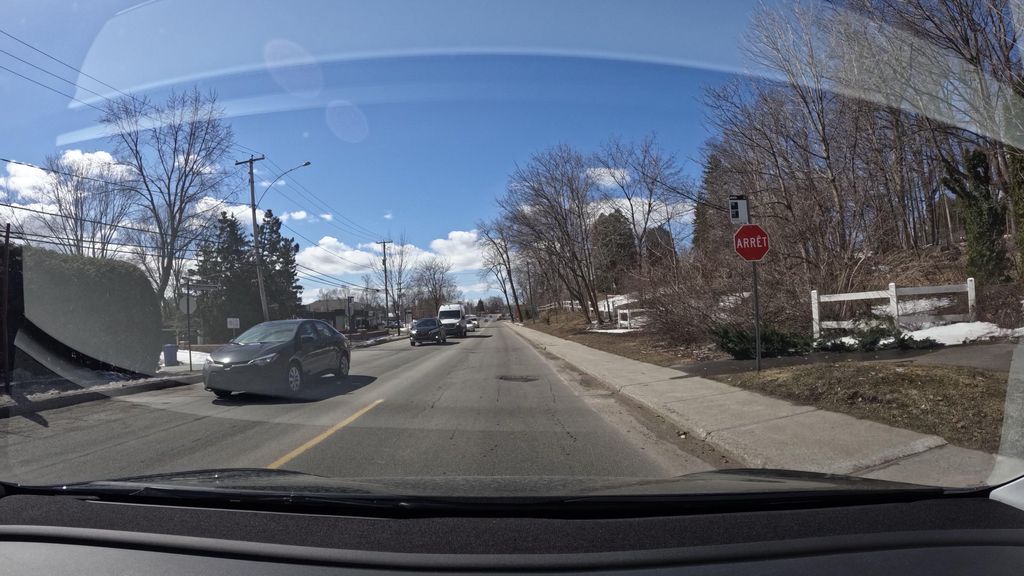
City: montreal